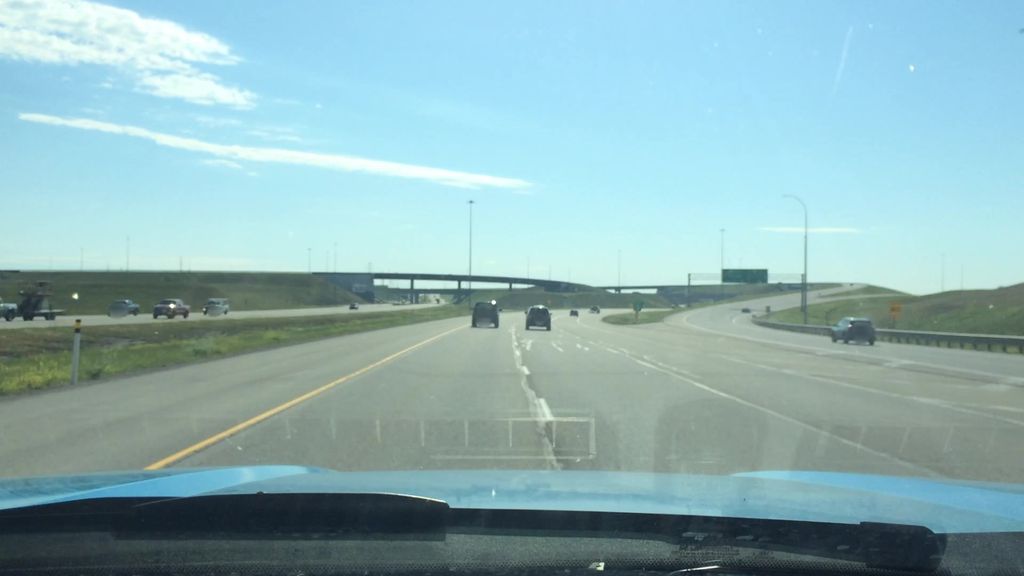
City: calgary